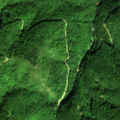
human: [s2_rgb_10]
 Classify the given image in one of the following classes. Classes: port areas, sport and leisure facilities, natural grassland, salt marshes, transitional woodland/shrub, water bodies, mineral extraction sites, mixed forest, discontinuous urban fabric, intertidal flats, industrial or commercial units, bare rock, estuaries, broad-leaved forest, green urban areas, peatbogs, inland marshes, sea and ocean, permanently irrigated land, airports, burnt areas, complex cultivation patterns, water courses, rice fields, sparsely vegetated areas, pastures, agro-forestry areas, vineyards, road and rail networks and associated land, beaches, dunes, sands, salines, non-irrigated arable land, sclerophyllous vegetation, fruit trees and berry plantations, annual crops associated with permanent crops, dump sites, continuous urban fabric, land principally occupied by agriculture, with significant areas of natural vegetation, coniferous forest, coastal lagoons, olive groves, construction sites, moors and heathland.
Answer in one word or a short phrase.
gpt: broad-leaved forest